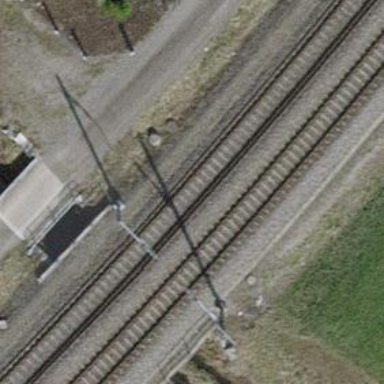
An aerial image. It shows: Railway bridge with electrified tracks and single rail.